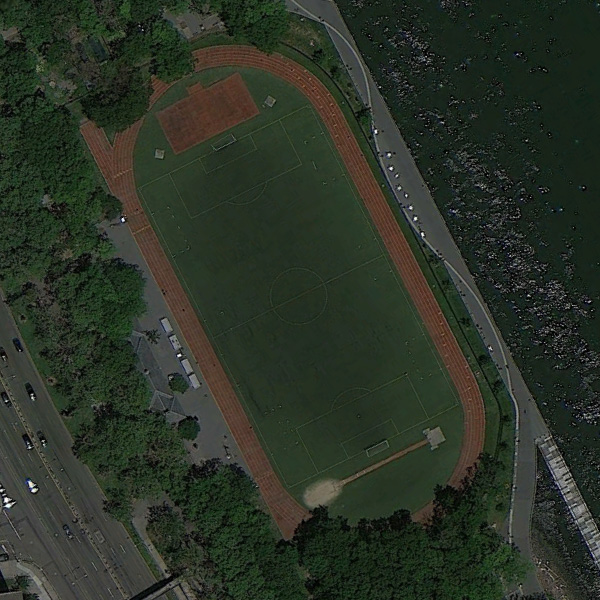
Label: Playground